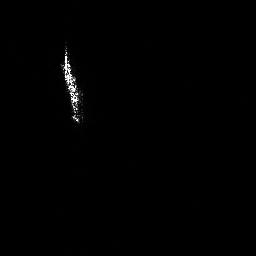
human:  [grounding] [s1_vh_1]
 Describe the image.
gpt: In the satellite image, there is  <ref>1 large ship </ref> <box>[[22, 17, 31, 47, 0]]</box> located at left.